Interaction volume radius: 5 \u00c5
Interaction volume height: 10 \u00c5
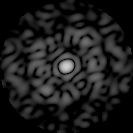
Disorder parameter: 0.8484